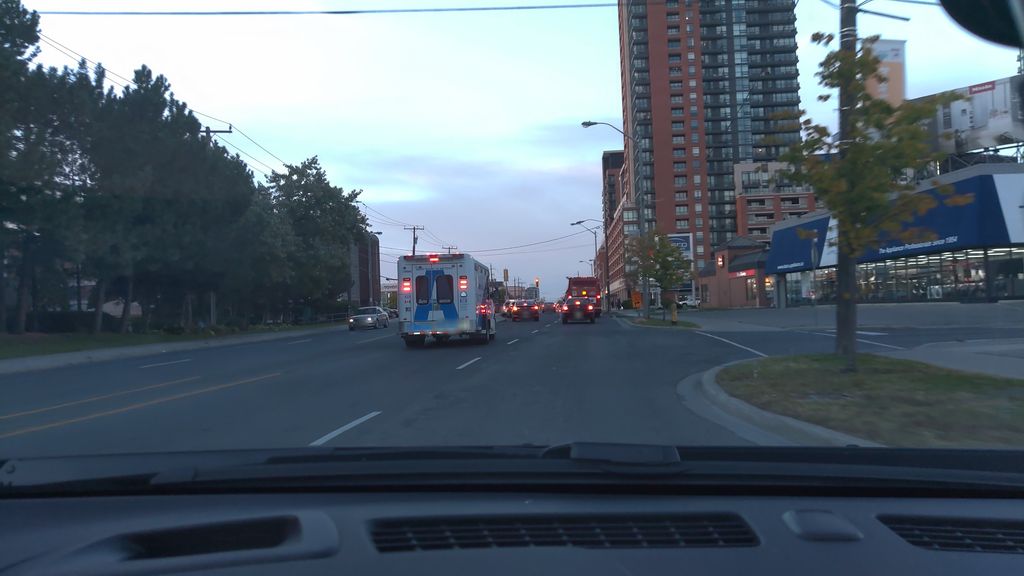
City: toronto